Interaction volume radius: 10 \u00c5
Interaction volume height: 15 \u00c5
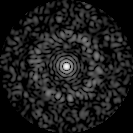
Disorder parameter: 0.8428